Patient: sex F, age 56
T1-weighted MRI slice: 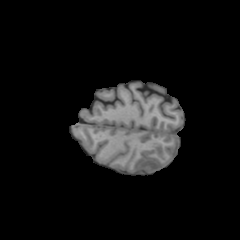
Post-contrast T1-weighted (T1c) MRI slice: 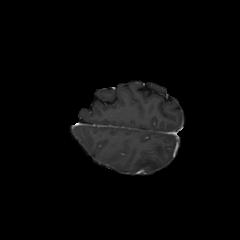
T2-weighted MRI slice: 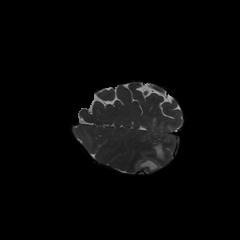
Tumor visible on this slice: yes
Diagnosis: Glioblastoma, IDH-wildtype
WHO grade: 4